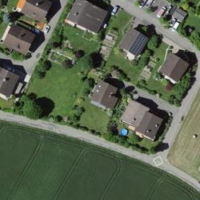
EUNIS habitat code: 52
Species observed at this site:
Geranium sanguineum